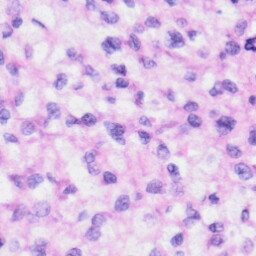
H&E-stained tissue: Liver